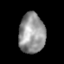
Tissue: lung
Cell type: Myeloid cells
Senescence score: 0.2239
Nuclear area (px): 1025
Mean DAPI intensity: 149.757